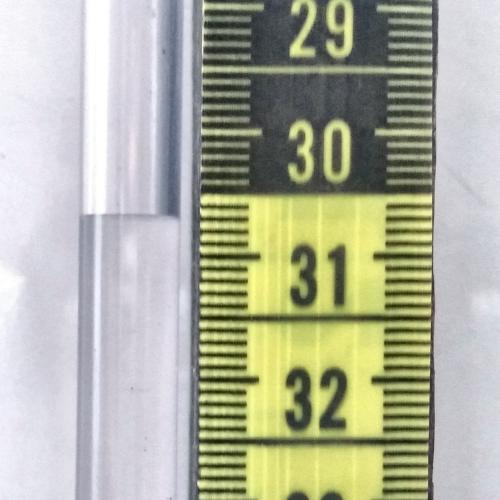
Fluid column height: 30.7 cm